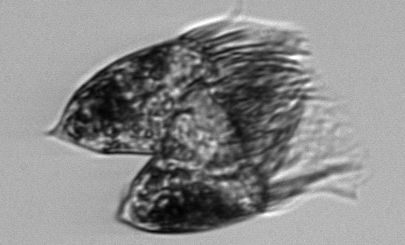
Label: Pelagostrobilidium